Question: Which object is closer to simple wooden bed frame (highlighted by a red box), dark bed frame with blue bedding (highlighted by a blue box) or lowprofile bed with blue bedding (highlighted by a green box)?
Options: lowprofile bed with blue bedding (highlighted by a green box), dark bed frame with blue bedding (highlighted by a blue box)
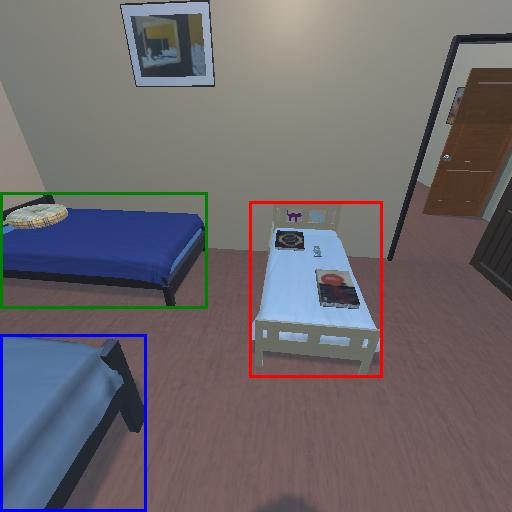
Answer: lowprofile bed with blue bedding (highlighted by a green box)